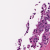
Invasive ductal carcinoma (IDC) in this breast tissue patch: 0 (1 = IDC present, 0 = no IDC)